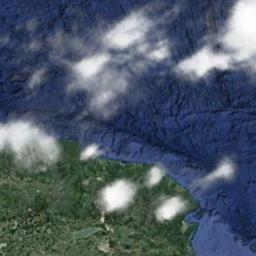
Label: cloud